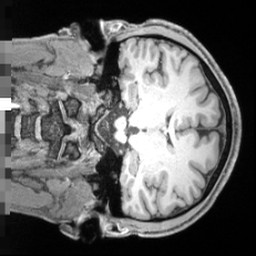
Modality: T1w
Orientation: coronal
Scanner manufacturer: siemens
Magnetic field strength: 3 T
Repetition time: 2.55 s